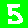
Digit: 5